Field crop: maize
Growth stage: 1
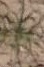
Species: salsola